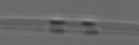
Label: pennate_Pseudo-nitzschia